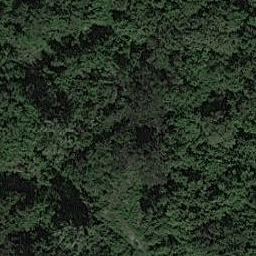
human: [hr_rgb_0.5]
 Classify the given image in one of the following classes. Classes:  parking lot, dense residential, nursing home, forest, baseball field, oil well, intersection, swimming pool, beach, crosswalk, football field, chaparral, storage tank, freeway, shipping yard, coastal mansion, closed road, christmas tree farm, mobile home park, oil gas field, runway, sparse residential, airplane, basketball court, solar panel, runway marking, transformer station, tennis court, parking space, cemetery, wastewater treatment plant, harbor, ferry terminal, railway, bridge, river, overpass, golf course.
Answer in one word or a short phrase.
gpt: forest